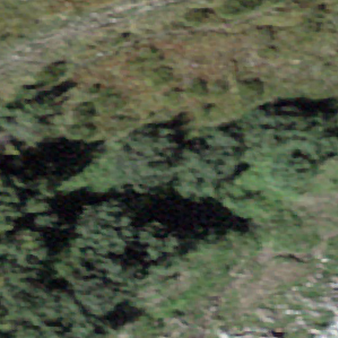
Label: other